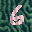
Label: 6